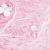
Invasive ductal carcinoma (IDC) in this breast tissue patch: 0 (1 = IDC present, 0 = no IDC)